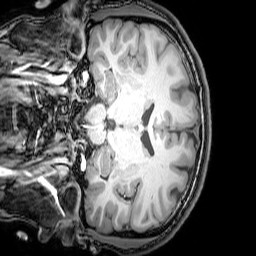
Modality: T1w
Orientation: coronal
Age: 23
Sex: male
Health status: healthy
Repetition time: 0.081 s
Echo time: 0.037 s